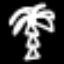
Label: palm tree